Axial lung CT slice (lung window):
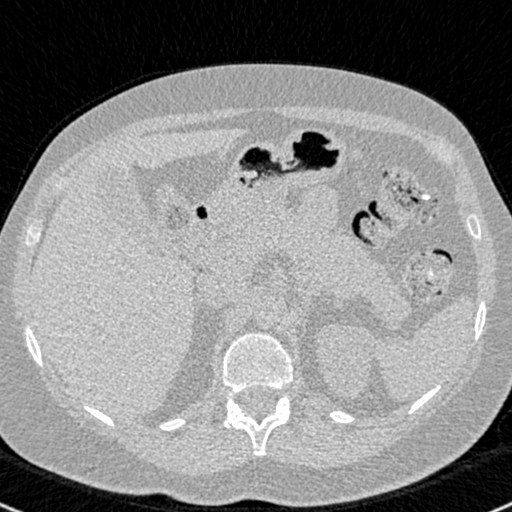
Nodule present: no